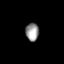
Tissue: prostate
Cell type: Myeloid cells
Senescence score: 0.7228
Nuclear area (px): 233
Mean DAPI intensity: 150.146